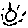
Label: sun